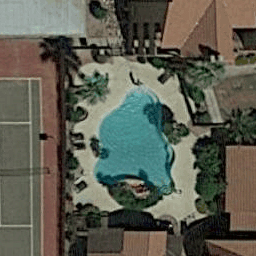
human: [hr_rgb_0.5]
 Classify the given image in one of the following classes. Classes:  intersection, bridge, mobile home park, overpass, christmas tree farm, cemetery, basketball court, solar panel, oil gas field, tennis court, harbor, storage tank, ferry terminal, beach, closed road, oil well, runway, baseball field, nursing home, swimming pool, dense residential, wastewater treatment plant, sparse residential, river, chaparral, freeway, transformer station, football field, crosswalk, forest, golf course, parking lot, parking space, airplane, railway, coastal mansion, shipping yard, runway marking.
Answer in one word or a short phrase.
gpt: swimming pool